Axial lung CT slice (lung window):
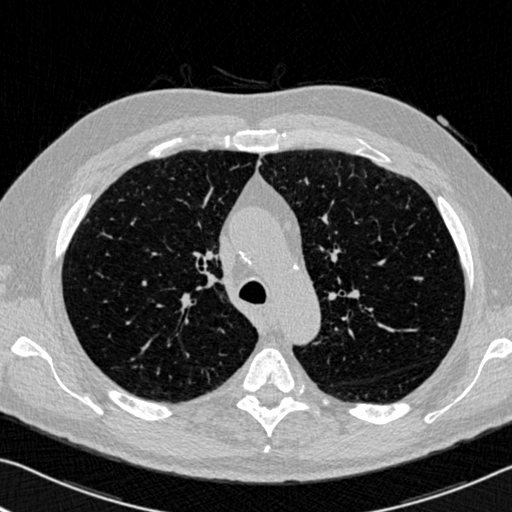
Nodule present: no